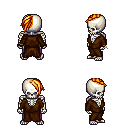
a pixel art fantasy rpg character, male body template, skeleton, brown robe, magenta pants, light blonde long mohawk hairstyle, bracelets, four views (front, back, left, right), 2x2 character sprite sheet, small pixel art, hard edges, no anti-aliasing